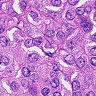
Metastatic tissue present: yes